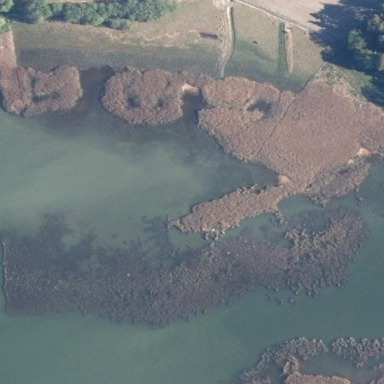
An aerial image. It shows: Wetland area dominated by reedbeds.